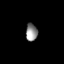
Tissue: lung
Cell type: Others
Senescence score: 0.5522
Nuclear area (px): 202
Mean DAPI intensity: 140.698